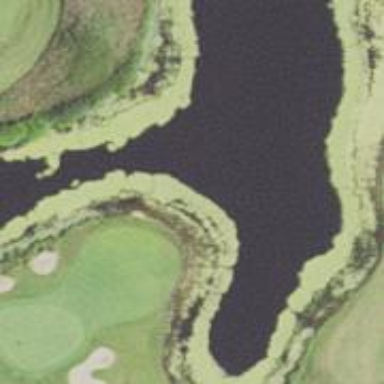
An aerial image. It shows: Grassy area designated as golf fairway.